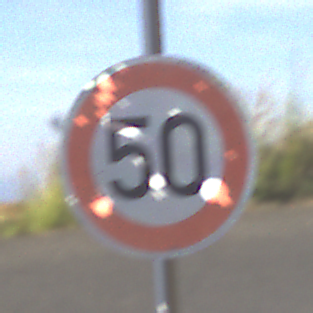
Verkehrszeichen: Geschwindigkeit50
Umgebung: Outdoor, RoadRail
Tageszeit: MorningAfternoon
Wetter: PartlyCloudy
Licht: Natural
Jahreszeit: NotSpecified
Kontrast: HighContrast